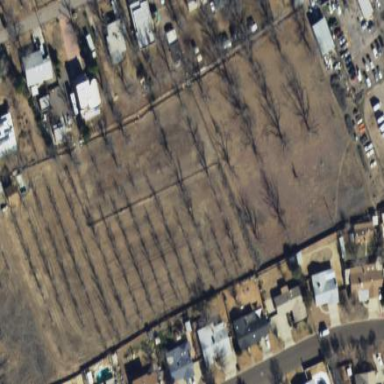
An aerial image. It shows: Orchard.